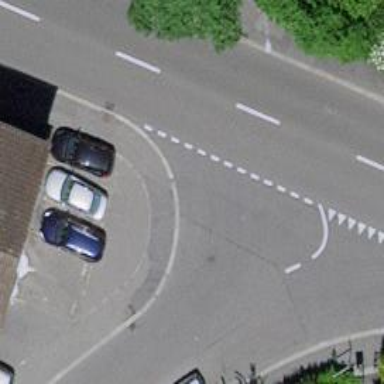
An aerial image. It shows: Kerb serving as barrier.